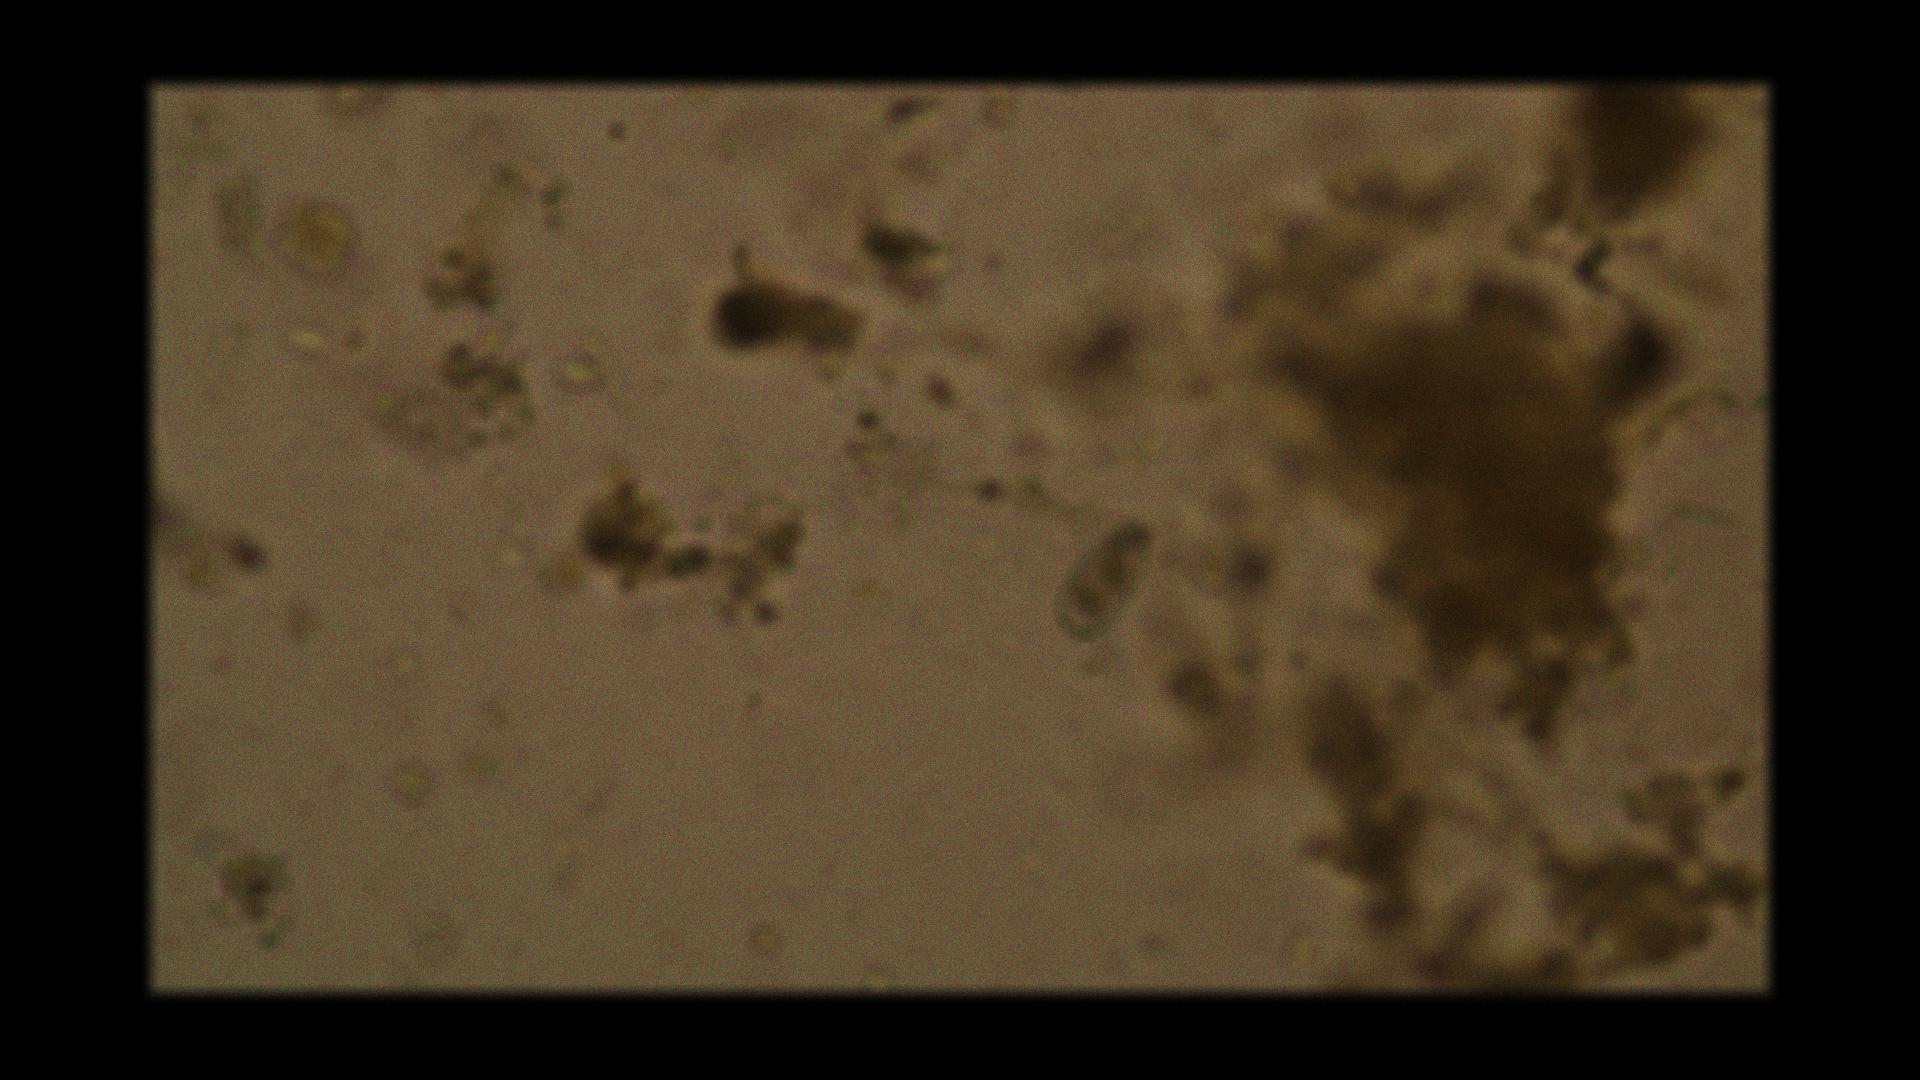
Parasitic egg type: Capillaria philippinensis